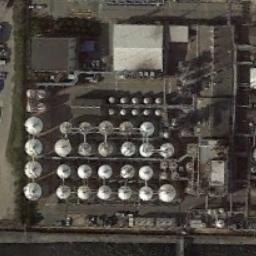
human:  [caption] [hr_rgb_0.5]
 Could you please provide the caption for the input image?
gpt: There are many neatly arranged storage tanks and many pipelines in the factory .

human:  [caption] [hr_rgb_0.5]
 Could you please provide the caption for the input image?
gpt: There are two rows of storage tanks on each open lot .

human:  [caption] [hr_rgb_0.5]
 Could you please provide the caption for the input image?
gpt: There are many storage tanks on the bare land next to buildings .

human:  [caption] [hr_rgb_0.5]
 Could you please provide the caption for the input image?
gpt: Several buildings are beside the storage tanks .

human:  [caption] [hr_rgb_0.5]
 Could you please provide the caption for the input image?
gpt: There are many storage tanks arranged neatly .